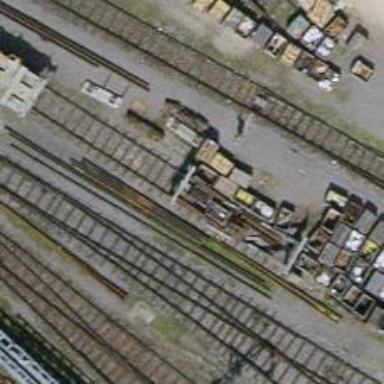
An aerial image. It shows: Railway buffer stop.